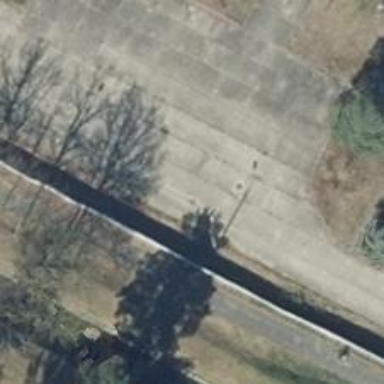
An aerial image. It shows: Driveway leading to service road.